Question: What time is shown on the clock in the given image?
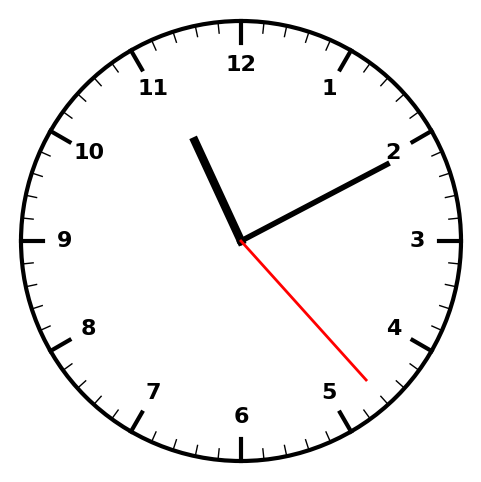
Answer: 11:10:23